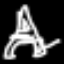
Label: The Eiffel Tower